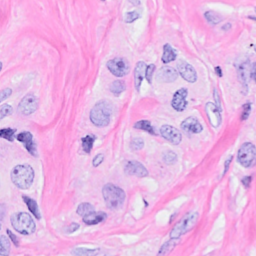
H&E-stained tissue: Breast